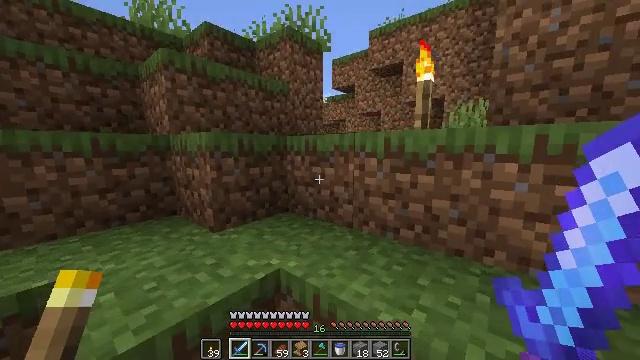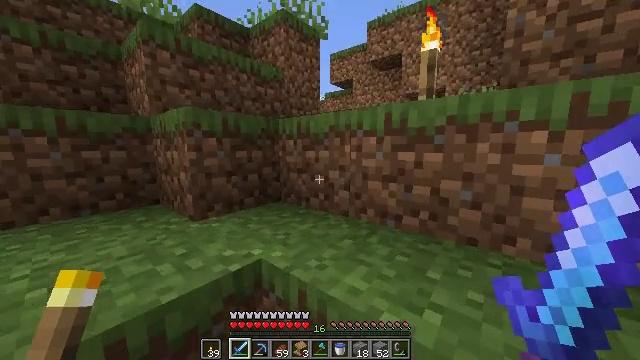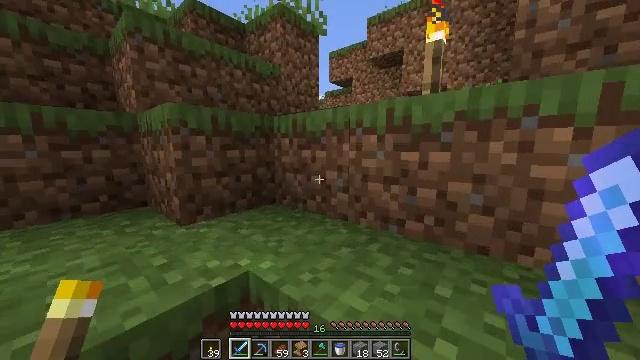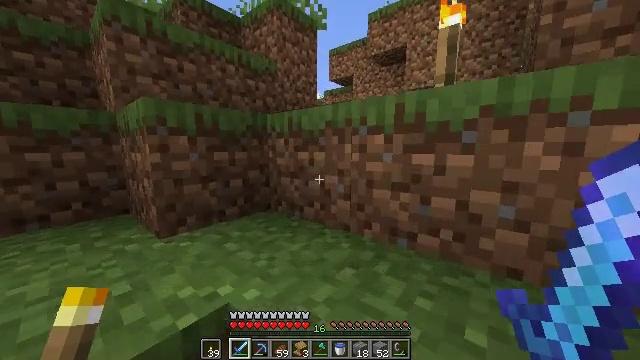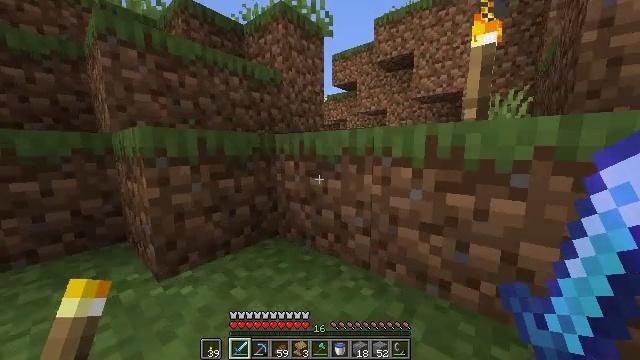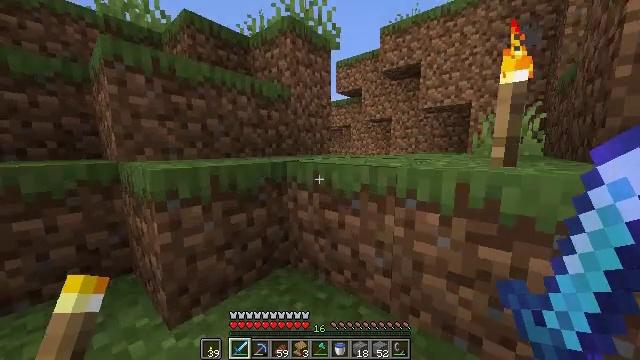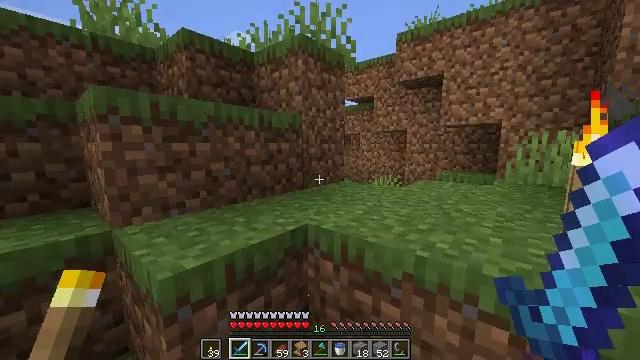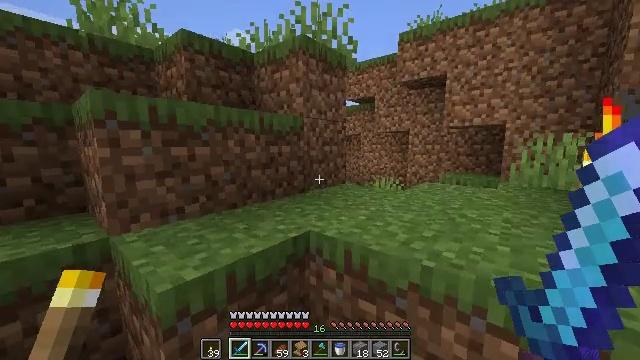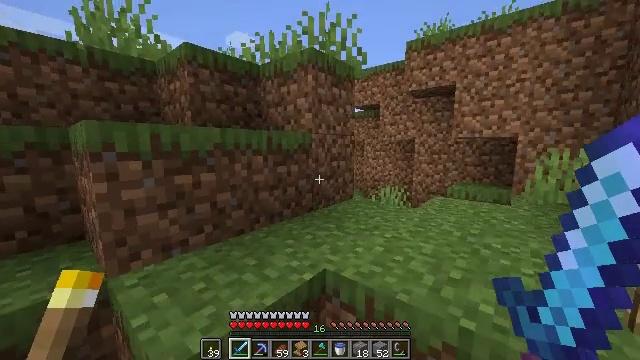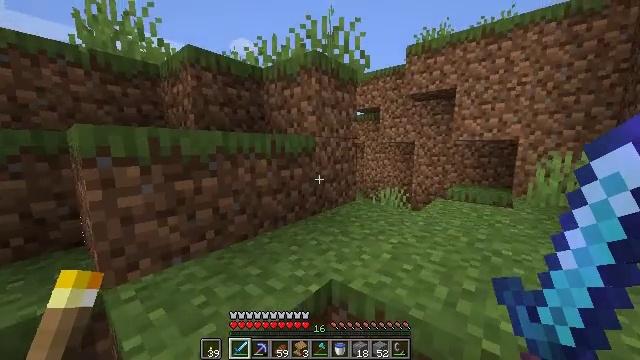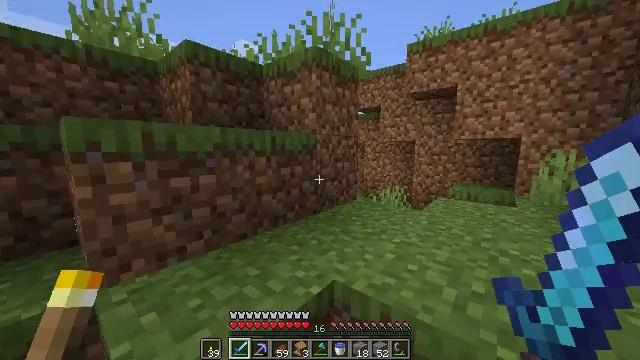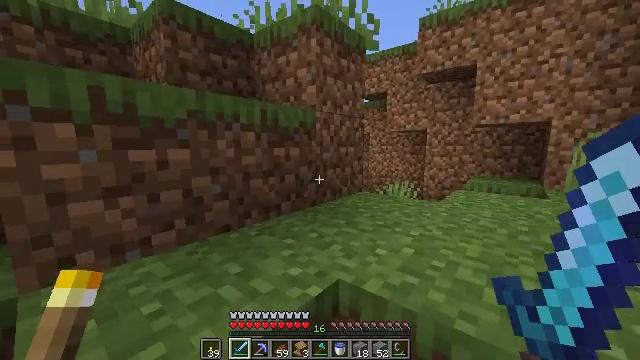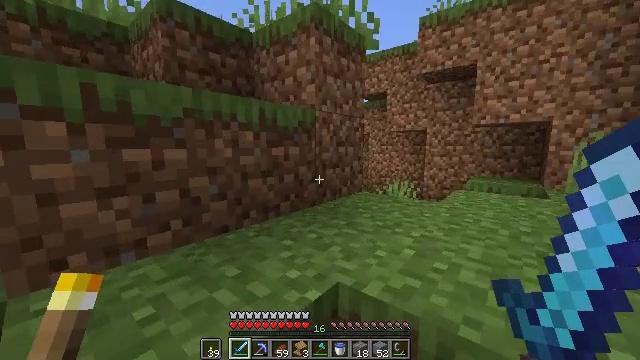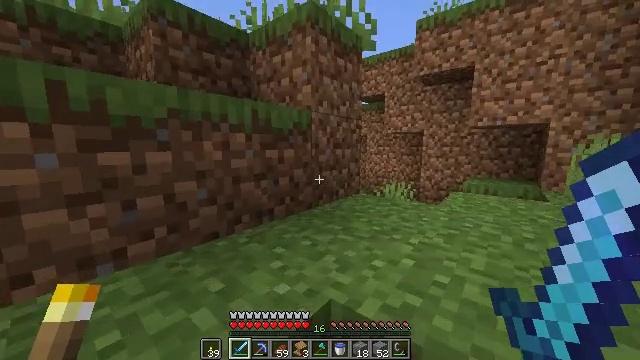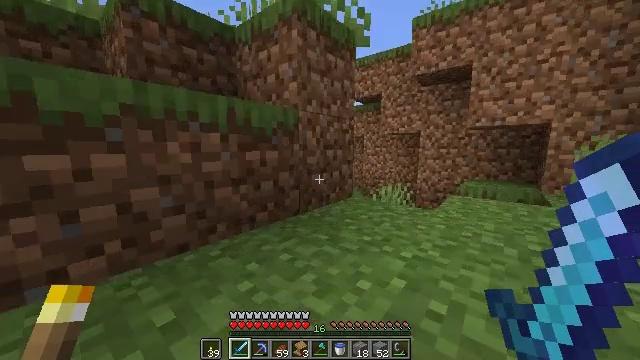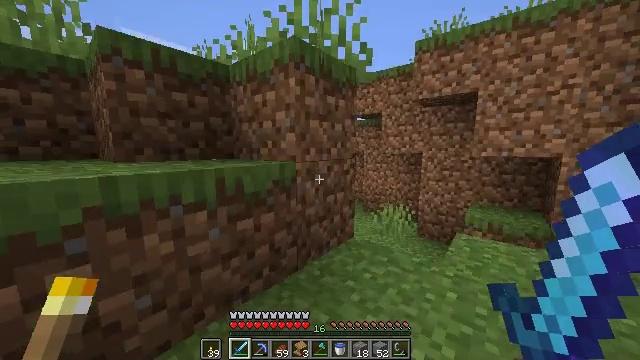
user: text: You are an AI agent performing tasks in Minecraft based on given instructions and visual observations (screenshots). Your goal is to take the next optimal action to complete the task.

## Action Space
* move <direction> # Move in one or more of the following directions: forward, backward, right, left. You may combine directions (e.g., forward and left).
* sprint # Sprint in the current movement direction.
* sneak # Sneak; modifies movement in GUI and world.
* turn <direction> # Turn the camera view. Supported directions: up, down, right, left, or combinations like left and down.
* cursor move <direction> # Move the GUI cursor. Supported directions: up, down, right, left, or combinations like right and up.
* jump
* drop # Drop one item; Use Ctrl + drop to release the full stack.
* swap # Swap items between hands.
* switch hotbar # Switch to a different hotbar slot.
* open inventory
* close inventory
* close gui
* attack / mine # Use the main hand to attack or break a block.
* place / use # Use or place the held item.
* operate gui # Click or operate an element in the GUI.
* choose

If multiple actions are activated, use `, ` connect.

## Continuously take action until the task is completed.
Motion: motion action
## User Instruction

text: Mine the stonecutter block.
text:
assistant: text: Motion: move forward, sprint, jump
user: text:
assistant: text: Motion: move forward, sprint, jump
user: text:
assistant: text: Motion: move forward, sprint, jump
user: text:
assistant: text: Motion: move forward, sprint, jump
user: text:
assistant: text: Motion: move forward, sprint, jump
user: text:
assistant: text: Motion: move forward and move right, sprint, jump
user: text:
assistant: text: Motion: move forward and move right, sprint, jump
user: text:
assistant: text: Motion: move forward and move right, sprint, jump
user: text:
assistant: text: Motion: move forward and move right, sprint, jump
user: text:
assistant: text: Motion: move forward and move right, sprint, jump
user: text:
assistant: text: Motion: move forward and move right, sprint, jump
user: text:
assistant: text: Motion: move forward and move right, sprint, jump
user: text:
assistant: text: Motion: move forward and move right, sprint, jump
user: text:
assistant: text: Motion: move forward and move right, sprint, jump
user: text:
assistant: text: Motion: move forward and move right, sprint, jump
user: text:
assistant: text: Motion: move forward and move right, sprint, jump
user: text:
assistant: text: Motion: move forward and move right, sprint, jump
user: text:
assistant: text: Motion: move forward and move right, sprint, jump
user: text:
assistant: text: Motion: move forward and move right, sprint
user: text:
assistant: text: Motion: move forward and move right, sprint
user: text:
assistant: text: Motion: move forward and move right, sprint
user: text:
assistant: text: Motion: move forward and move right, sprint, turn left and down
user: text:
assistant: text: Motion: move forward and move right, sprint, turn right and up
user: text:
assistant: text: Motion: move forward and move right, sprint, turn right
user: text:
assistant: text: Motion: move forward and move right, sprint
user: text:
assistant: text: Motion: move forward, sprint
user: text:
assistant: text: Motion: move forward, sprint, turn right and down
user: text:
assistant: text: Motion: move forward, sprint, turn right and up
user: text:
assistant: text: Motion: move forward, sprint, turn right
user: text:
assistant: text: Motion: move forward, sprint, turn right